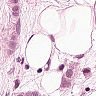
Metastatic tissue present: yes